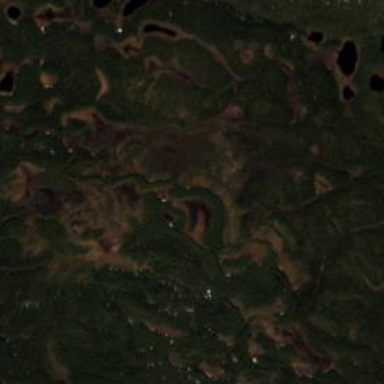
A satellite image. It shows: Bog wetland area.